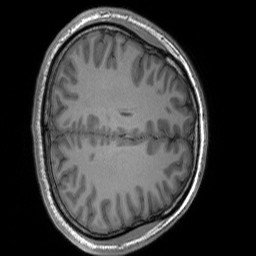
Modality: T1w
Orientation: axial
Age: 23
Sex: male
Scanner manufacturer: siemens
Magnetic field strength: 3 T
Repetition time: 1.8 s
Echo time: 0.00252 s